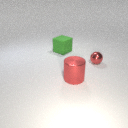
large red metal cylinder to the left of small red metal sphere